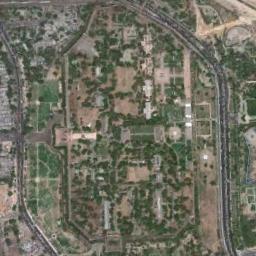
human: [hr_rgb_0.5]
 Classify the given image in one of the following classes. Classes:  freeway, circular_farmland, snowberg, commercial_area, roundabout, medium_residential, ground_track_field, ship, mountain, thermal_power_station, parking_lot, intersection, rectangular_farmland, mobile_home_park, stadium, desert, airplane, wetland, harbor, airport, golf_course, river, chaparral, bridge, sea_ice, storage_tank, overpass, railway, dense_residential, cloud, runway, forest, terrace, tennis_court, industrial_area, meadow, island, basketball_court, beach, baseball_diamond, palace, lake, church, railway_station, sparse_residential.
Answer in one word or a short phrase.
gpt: palace